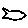
Label: fish